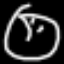
Label: clock